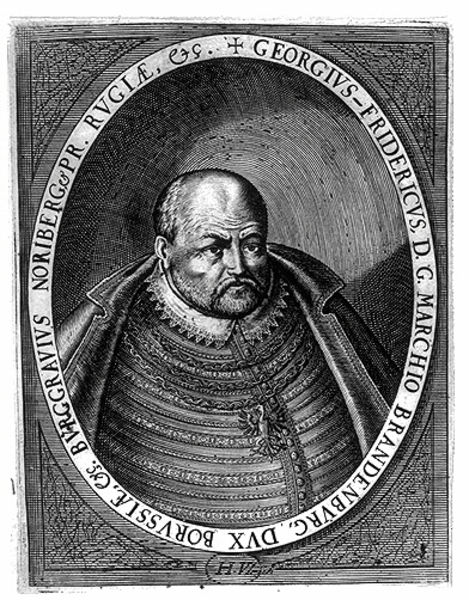
Titel: Bildnis des Markgrafen Georg Friedrich von Brandenburg-Ansbach
Künstler: Heinrich Ulrich
Institution: (Seriendruck)
Schlagwörter: adler, gemälde, mann, schatten, umhang, weiß, grau, holz, licht, mund, nase, ohr, profil, schwarz, stirn, zeichnung, blick, bart, augen, falten, kleidung, kragen, mensch, rahmen, spitze, vollbart, bildnis, herr, portrait, porträt, signatur, mantel, stickerei, spitzen, oval, rund, schrift, wangen, perspektive, furchen, kette, grafik, graphik, sigantur, grisaille, könig, inschrift, brauen, glatze, tiefe, knöpfe, dreiviertelprofil, hemdkragen, revers, halskette, fett, nische, buch, medaillon, druck, monogramm, schraffur, radierung, stich, schwarzweiß, text, krause, halbglatze, zwickel, wappen, runzeln, wams, kupferstich, preußen, georg, latein, lateinisch, umschrift, brandenburg, kupferstick, buh, georigius, borussia, georg friedrich